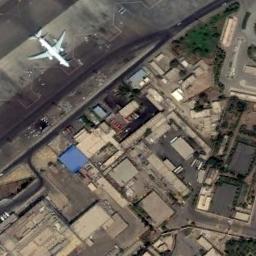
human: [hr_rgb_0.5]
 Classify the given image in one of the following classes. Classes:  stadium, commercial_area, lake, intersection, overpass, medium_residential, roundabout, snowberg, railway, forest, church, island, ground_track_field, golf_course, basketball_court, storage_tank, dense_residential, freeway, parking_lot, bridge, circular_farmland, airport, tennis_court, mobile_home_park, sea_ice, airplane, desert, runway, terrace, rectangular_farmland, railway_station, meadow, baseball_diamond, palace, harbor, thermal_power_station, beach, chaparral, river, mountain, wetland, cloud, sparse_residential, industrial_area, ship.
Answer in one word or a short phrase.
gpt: airplane